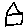
Label: house